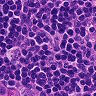
Metastatic tissue present: no